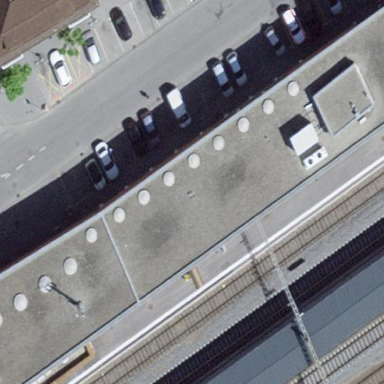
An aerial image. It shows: Train station building with flat roof.